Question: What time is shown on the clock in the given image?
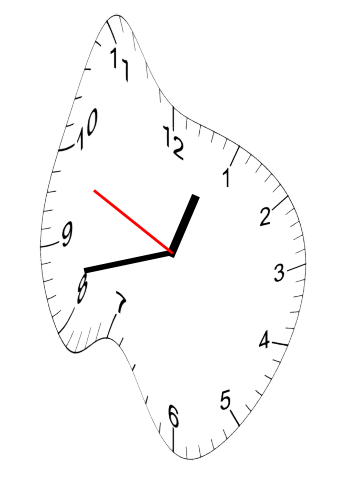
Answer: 12:42:49